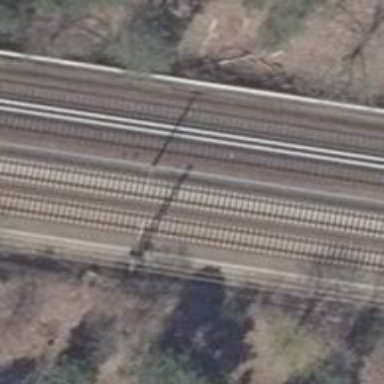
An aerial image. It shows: Railway signal.